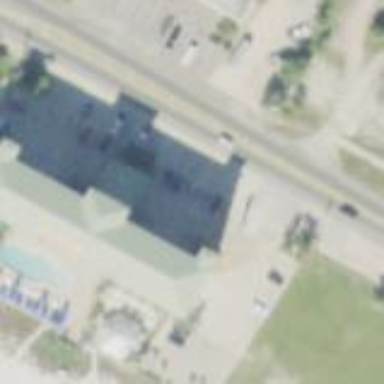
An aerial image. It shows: Hotel building.